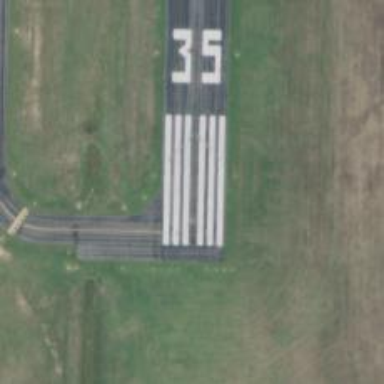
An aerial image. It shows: Runway surface made of asphalt at airport.